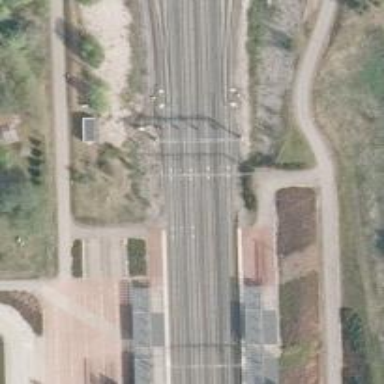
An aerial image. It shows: Platform edge at railway station.